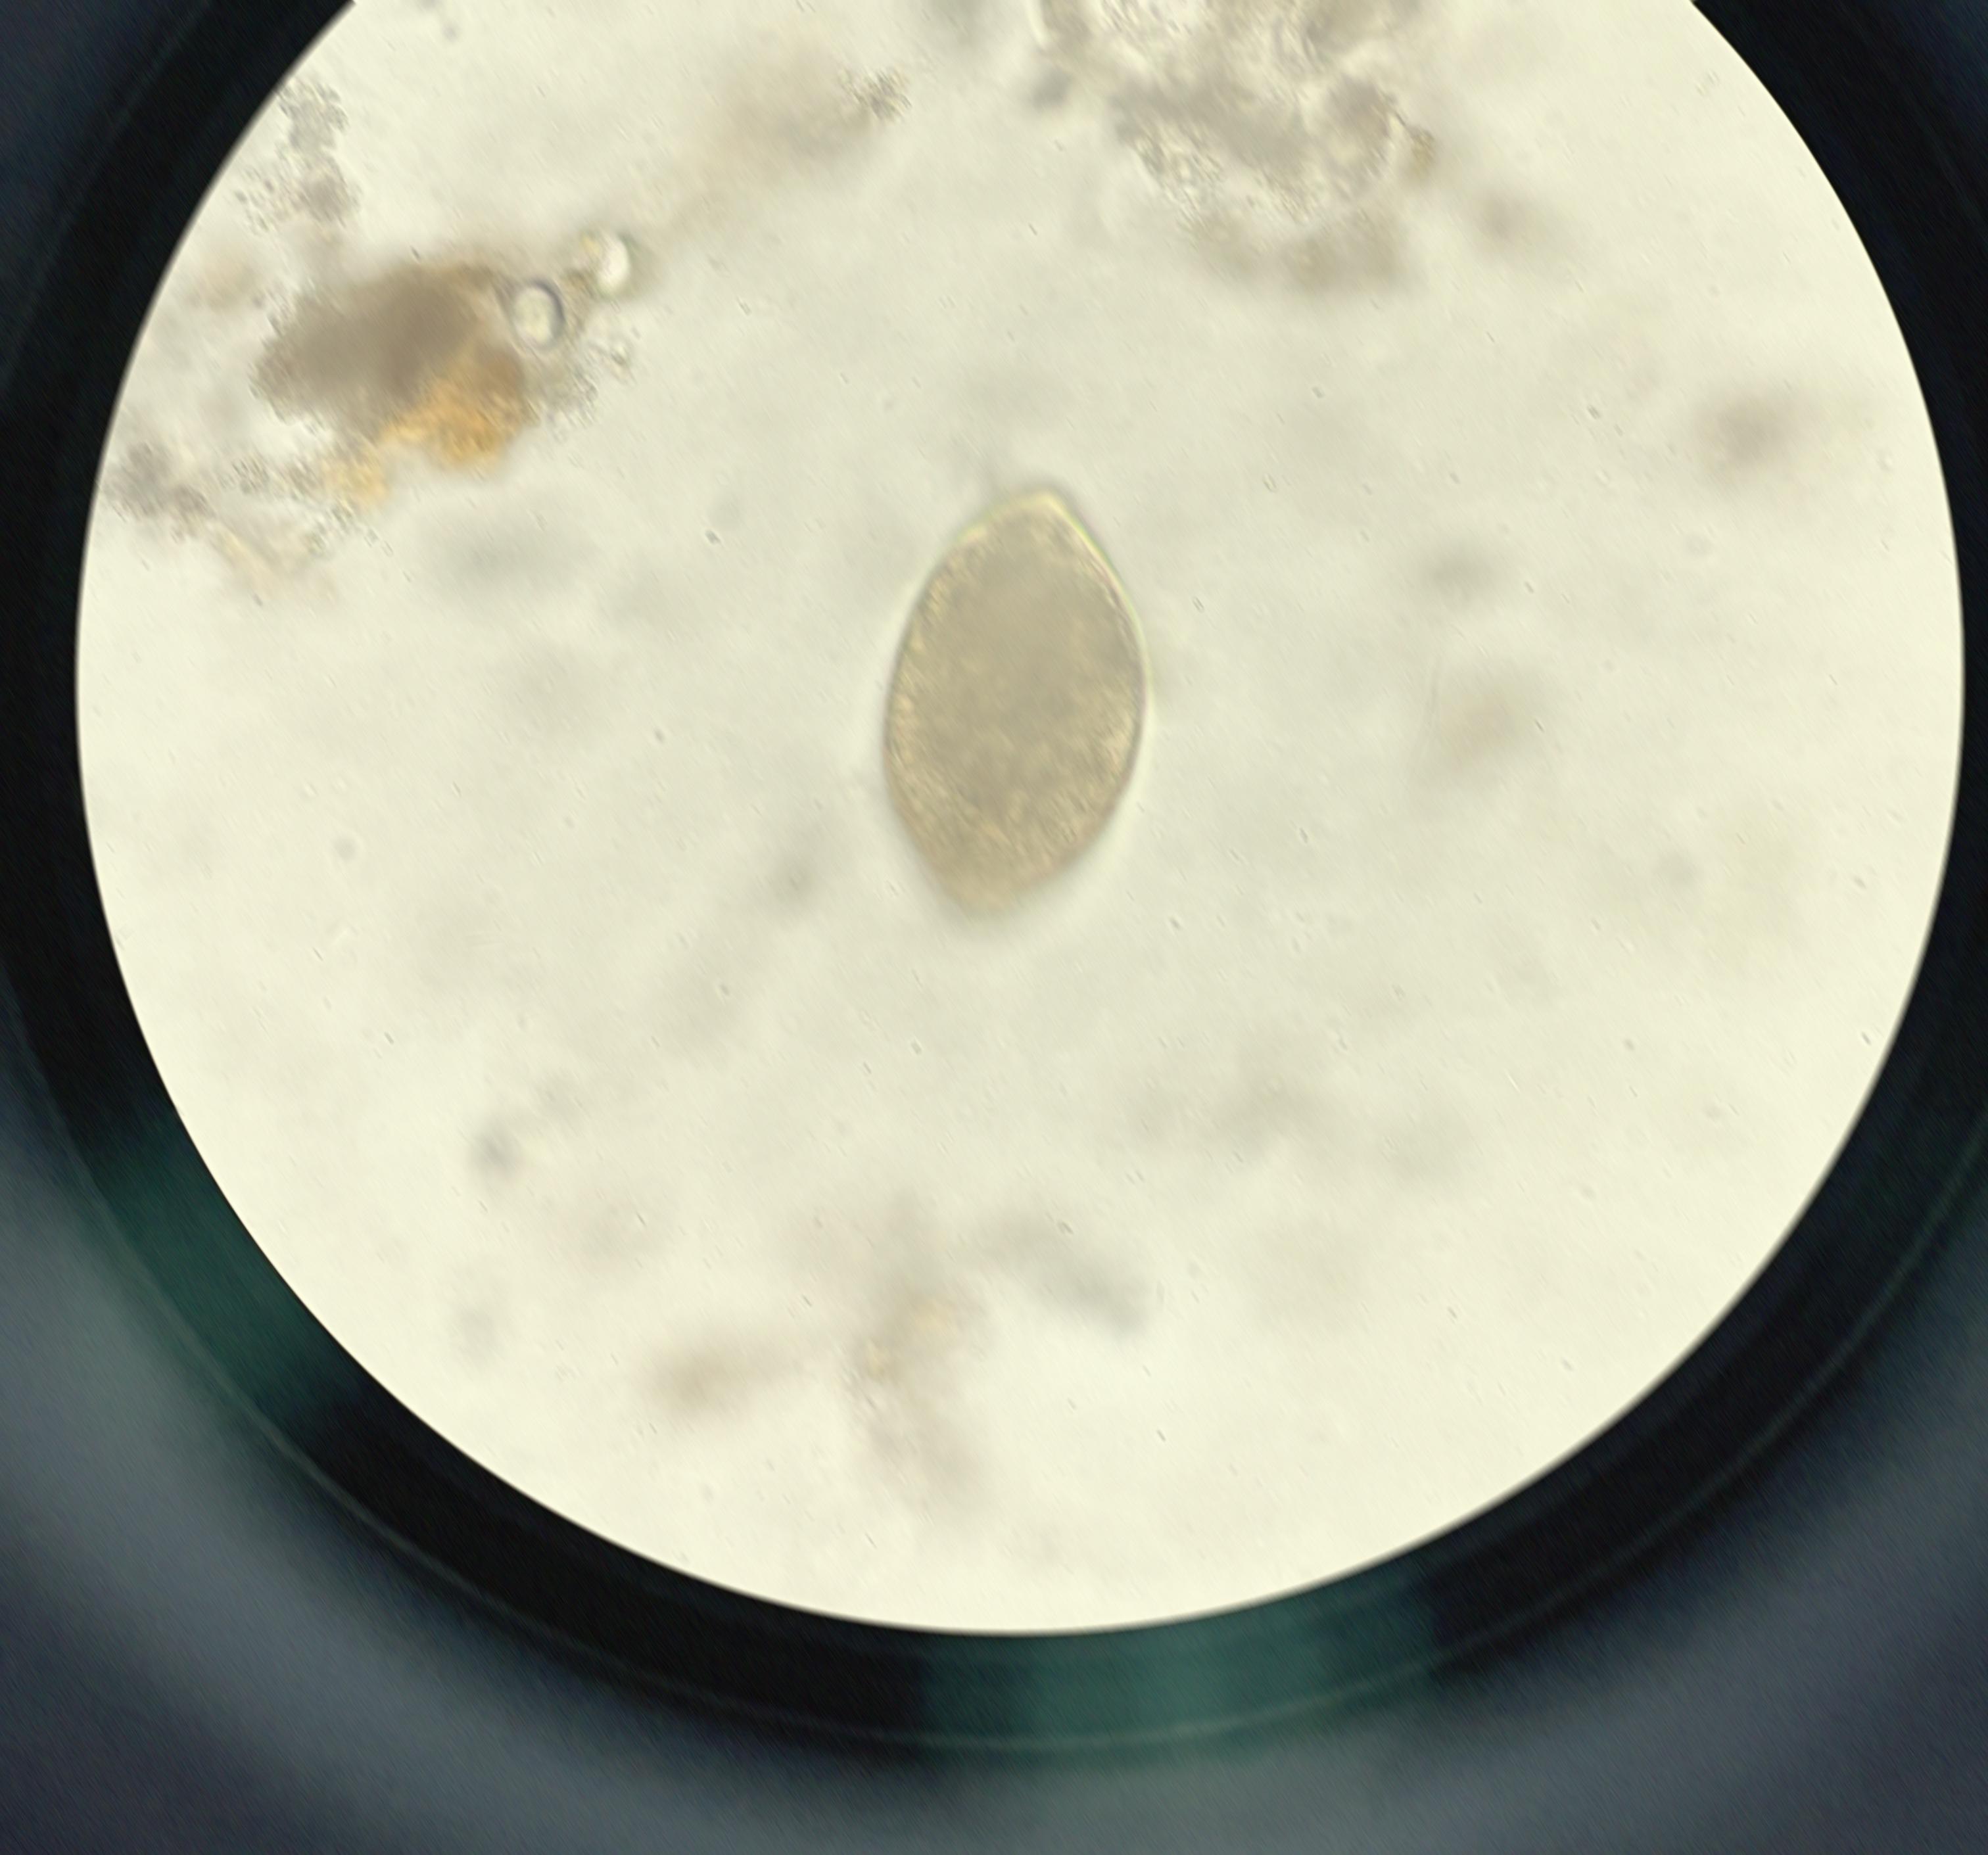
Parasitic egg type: Fasciolopsis buski